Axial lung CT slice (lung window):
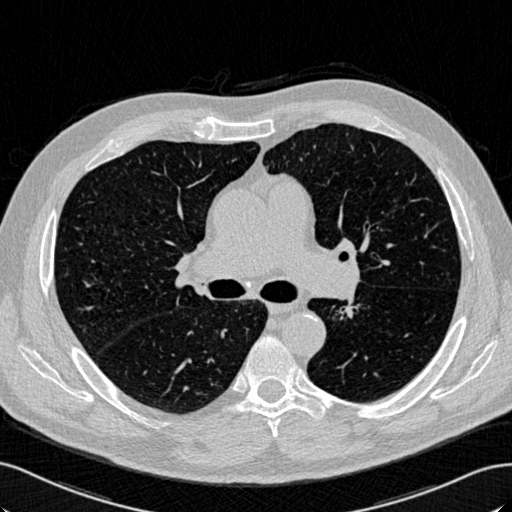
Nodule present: no